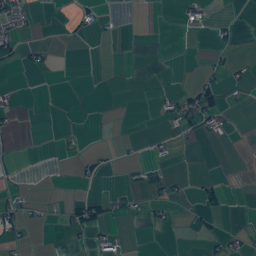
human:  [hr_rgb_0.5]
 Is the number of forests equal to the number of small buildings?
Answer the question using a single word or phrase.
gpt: no

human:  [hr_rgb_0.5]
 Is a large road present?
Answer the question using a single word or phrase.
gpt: no

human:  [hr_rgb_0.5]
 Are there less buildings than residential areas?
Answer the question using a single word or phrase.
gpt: no

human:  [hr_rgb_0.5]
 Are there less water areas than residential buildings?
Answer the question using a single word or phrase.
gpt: yes

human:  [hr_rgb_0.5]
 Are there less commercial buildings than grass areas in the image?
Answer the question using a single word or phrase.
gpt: yes

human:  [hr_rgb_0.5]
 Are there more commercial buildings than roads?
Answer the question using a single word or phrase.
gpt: no

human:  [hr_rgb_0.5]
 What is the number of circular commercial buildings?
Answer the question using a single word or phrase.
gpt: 0

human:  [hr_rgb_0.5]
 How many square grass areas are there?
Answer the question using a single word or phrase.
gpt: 0

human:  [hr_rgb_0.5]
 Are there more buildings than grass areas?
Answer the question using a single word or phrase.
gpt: yes

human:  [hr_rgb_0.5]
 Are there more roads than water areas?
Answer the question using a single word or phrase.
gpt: yes

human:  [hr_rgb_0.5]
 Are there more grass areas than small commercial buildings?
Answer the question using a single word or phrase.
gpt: yes

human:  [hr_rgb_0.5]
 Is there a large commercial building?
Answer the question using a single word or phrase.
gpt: no

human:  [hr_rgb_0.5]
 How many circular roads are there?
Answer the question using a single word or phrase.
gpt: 0

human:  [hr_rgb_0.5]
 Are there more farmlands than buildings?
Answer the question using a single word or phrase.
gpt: no

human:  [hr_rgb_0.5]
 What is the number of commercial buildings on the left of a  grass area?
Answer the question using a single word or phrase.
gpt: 3

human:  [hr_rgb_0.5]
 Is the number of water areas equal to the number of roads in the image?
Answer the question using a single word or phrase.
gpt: no

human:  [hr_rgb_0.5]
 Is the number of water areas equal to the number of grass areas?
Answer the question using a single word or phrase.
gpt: no

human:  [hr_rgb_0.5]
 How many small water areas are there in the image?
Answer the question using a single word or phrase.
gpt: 12

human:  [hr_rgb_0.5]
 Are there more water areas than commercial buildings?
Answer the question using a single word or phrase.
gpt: yes

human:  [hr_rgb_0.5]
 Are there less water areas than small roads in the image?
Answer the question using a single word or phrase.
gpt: yes

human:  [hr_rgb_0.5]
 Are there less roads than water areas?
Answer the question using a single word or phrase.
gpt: no

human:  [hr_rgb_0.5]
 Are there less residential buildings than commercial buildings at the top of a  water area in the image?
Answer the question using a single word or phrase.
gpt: no

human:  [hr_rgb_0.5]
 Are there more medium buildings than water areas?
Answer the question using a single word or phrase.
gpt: no

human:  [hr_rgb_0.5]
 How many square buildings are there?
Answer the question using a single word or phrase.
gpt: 6

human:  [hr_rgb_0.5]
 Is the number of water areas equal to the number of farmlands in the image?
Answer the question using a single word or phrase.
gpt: no

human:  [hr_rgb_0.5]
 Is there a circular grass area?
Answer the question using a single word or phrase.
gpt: no

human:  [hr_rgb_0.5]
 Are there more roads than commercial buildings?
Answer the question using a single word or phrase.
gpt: yes

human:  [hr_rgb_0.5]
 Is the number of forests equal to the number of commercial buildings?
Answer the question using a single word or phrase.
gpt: no

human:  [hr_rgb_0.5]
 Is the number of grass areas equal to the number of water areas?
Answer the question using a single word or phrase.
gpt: no

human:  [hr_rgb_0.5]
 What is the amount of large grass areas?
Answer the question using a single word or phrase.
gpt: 183

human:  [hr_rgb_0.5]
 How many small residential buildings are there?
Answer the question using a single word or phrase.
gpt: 380

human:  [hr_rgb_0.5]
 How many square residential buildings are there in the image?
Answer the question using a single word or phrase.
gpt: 6

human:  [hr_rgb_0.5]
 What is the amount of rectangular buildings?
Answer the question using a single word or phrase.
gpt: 207

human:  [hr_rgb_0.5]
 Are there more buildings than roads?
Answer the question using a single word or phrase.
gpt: yes

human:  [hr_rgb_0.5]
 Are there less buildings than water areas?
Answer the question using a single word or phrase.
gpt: no

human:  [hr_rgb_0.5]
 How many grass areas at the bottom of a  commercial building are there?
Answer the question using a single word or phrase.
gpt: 170